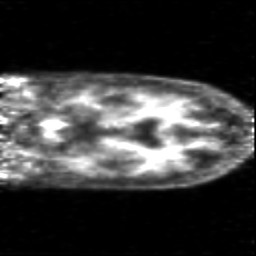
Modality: PET
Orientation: coronal
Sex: female
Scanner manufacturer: siemens